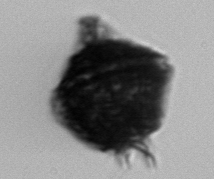
Label: Gonyaulax